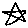
Label: star